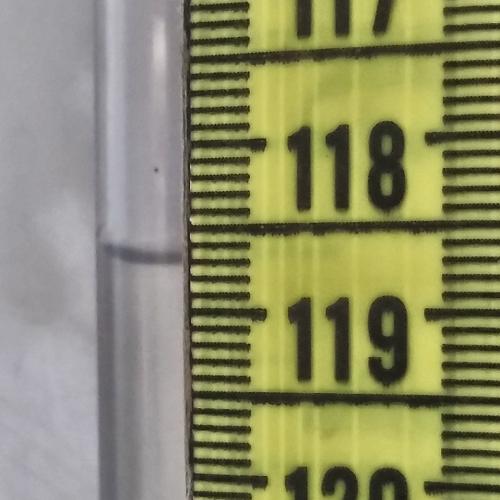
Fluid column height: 118.7 cm